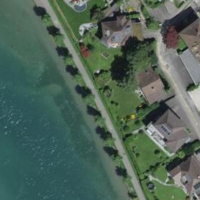
EUNIS habitat code: 15
Species observed at this site:
Mergus merganser